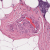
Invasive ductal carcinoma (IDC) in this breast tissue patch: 0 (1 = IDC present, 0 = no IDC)